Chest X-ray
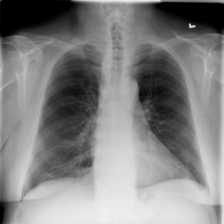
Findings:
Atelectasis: negative
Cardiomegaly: negative
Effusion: negative
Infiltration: negative
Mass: negative
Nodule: negative
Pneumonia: negative
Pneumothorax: negative
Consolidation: negative
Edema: negative
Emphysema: negative
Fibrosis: negative
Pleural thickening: negative
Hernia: negative